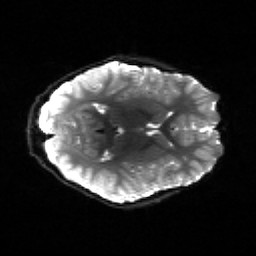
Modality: sbref
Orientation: axial
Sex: male
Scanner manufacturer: siemens
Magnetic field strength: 3 T
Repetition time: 5 s
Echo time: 0.071 s